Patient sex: M
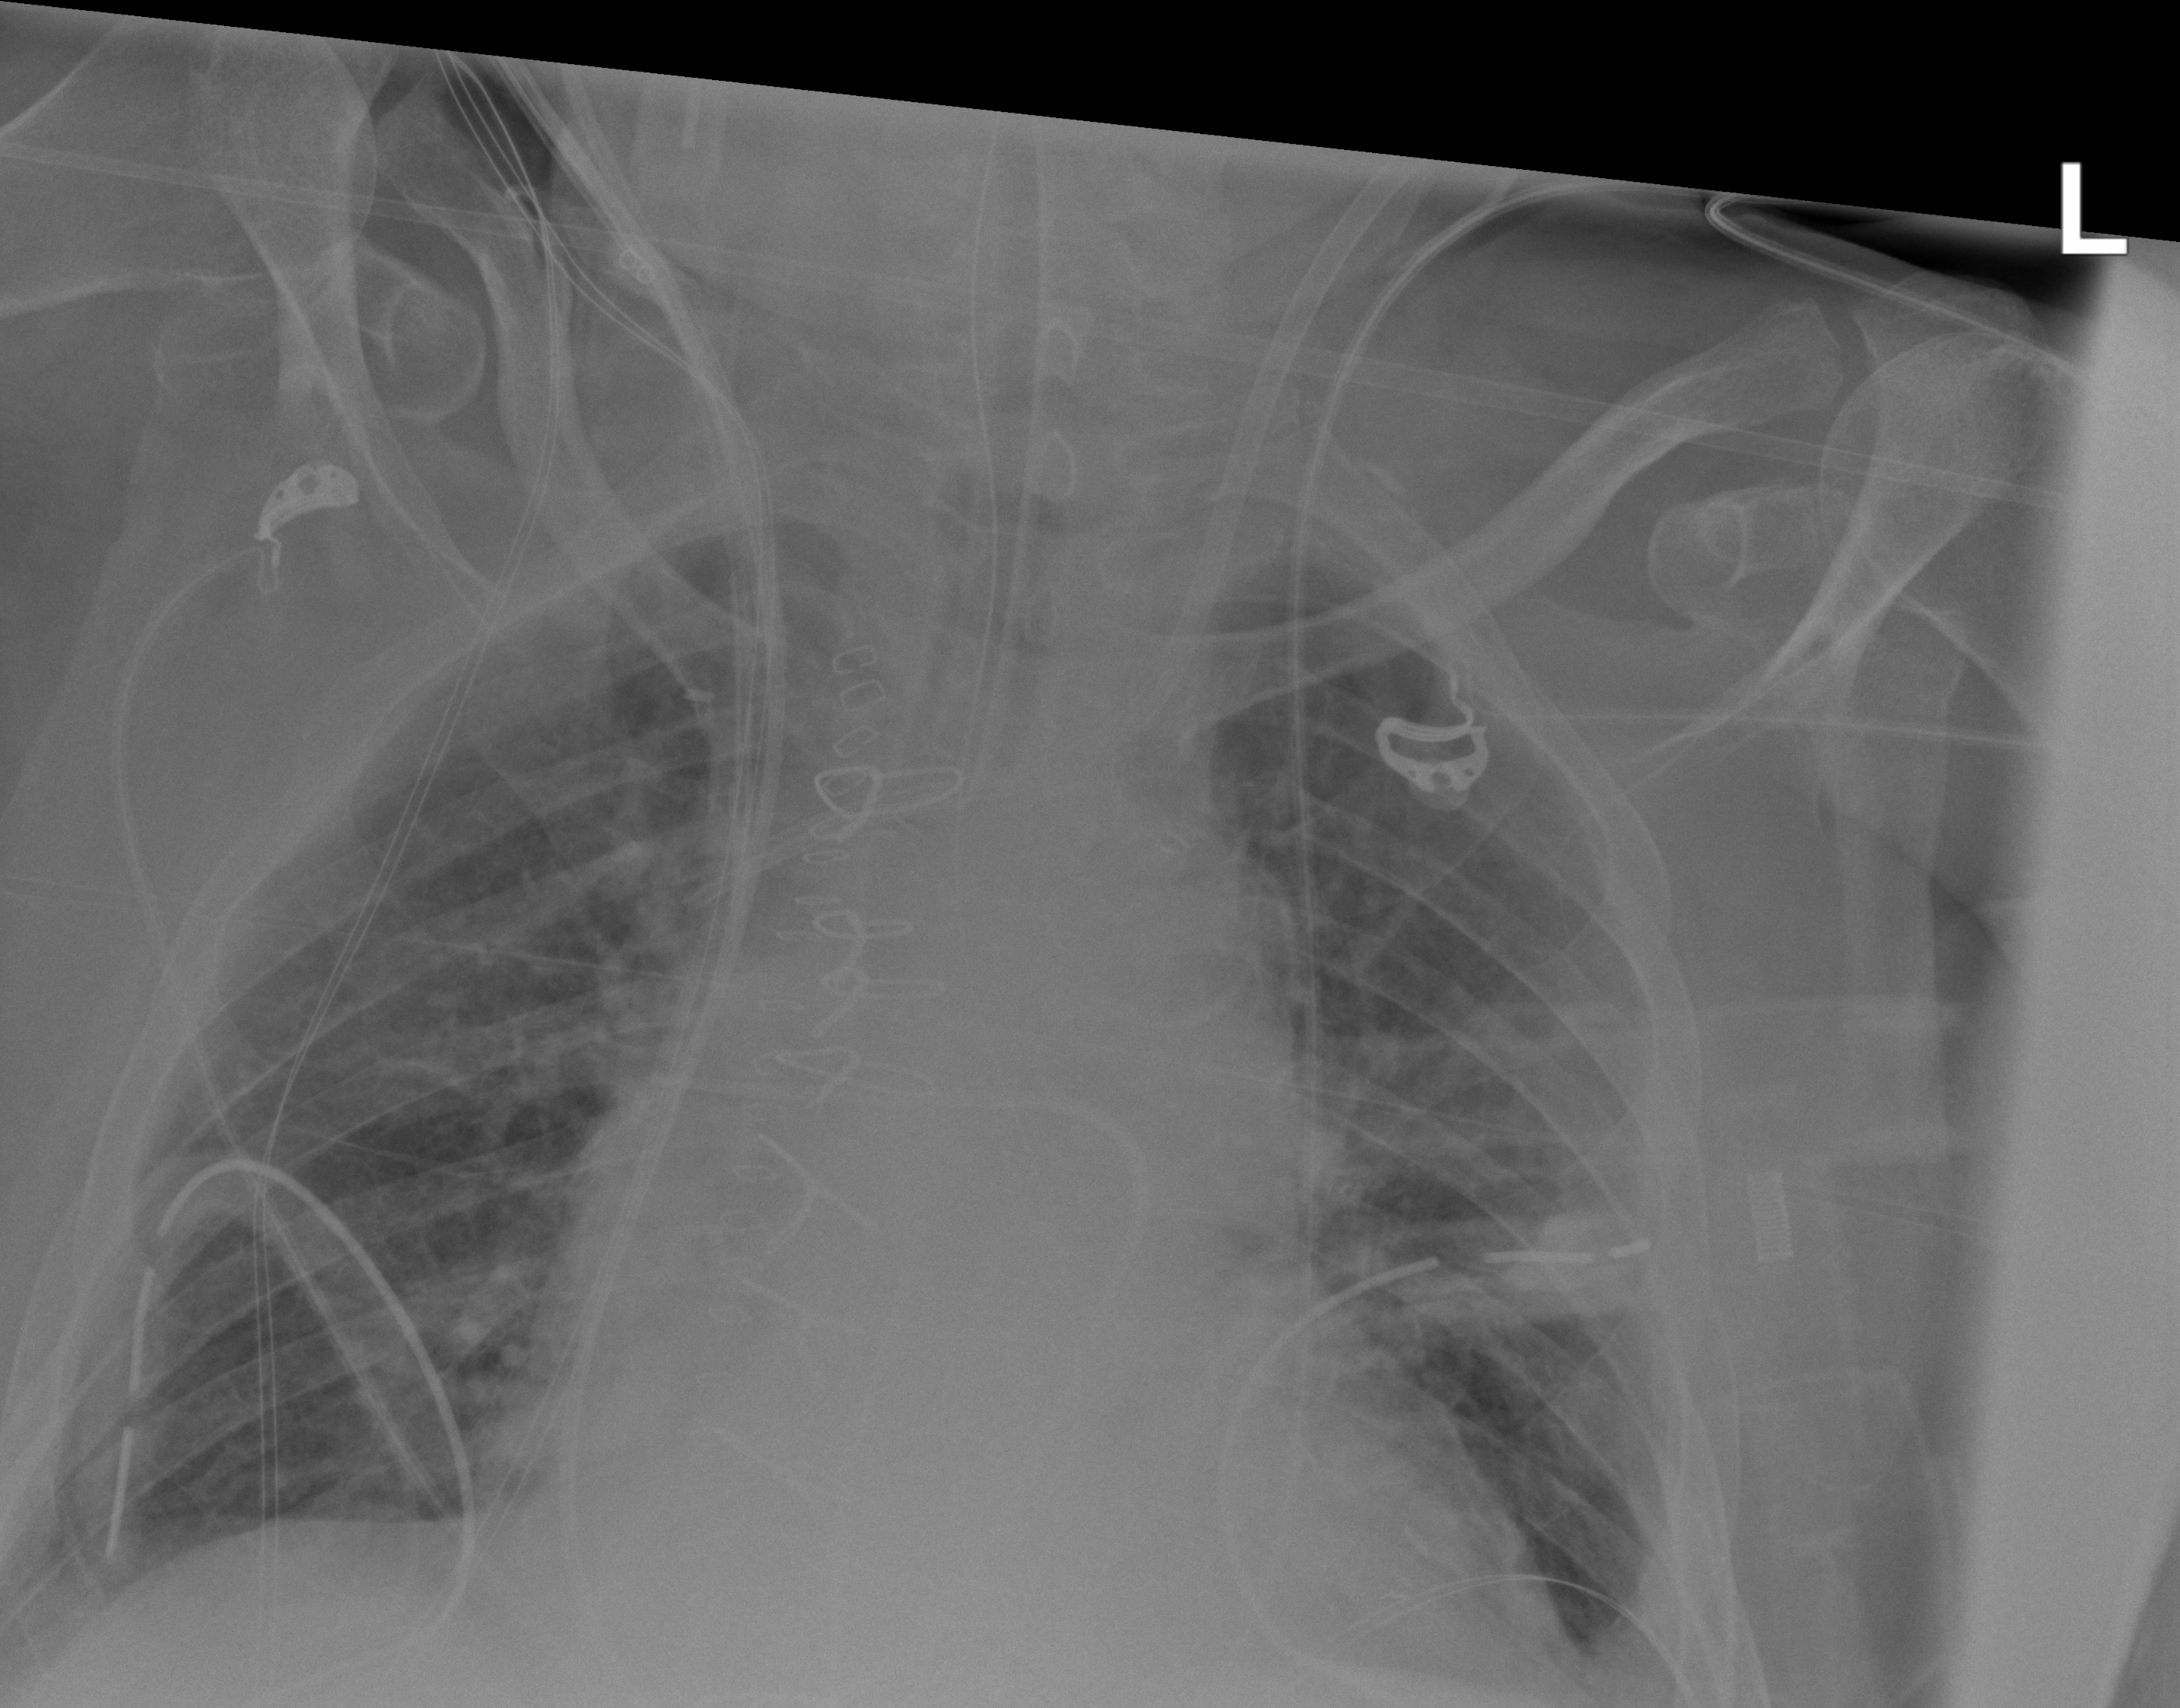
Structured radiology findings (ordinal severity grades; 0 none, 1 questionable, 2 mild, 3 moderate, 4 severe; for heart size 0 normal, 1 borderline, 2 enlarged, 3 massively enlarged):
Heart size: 2
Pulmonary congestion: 2
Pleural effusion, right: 0
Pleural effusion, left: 2
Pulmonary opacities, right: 0
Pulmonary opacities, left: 0
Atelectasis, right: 2
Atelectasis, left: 2